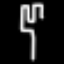
Label: fork